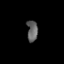
Tissue: skin
Cell type: Epithelial cells
Senescence score: 0.9147
Nuclear area (px): 221
Mean DAPI intensity: 97.149